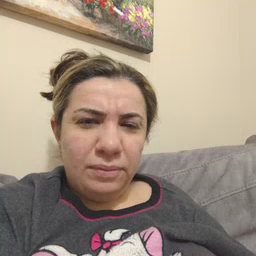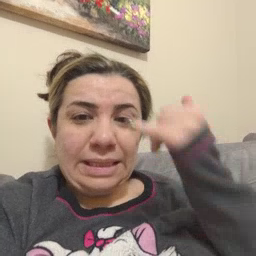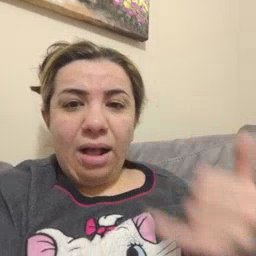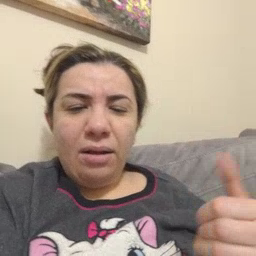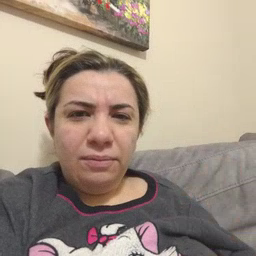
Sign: now